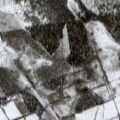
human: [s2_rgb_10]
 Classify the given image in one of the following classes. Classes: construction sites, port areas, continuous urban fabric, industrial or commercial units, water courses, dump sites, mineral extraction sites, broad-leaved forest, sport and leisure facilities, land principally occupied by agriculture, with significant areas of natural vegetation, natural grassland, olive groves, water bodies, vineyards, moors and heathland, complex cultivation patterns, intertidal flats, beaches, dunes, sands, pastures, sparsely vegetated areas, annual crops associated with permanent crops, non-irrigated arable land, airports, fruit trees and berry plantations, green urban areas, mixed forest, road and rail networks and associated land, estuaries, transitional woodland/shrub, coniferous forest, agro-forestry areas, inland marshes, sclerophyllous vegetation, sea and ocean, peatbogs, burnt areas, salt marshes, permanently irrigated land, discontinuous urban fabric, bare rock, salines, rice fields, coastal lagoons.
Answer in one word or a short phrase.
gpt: coniferous forest, mixed forest, transitional woodland/shrub